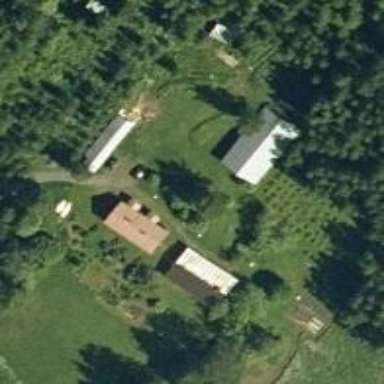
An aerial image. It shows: Farmyard area.